Aerial crown-view tile of a tropical tree (Barro Colorado Island, Panama), acquired 20241112:
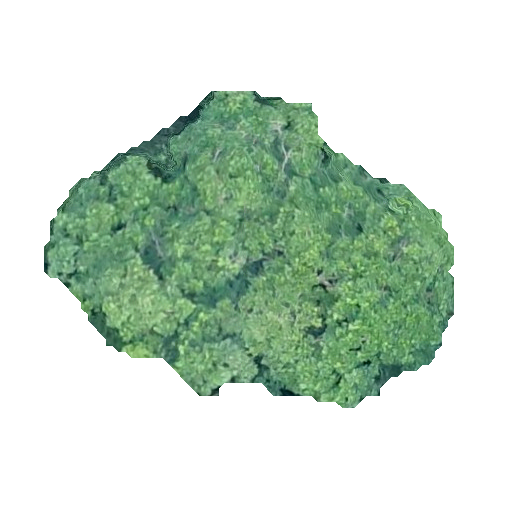
Species: Simarouba amara
GBIF accepted scientific name: Simarouba amara
Crown area: 137.232 m²